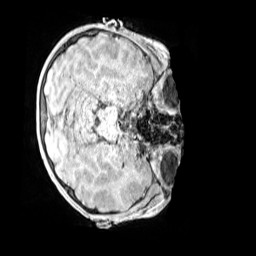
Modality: MP2RAGE
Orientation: axial
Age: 11
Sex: male
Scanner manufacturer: siemens
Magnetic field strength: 3 T
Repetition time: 4 s
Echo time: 0.00299 s